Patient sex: M
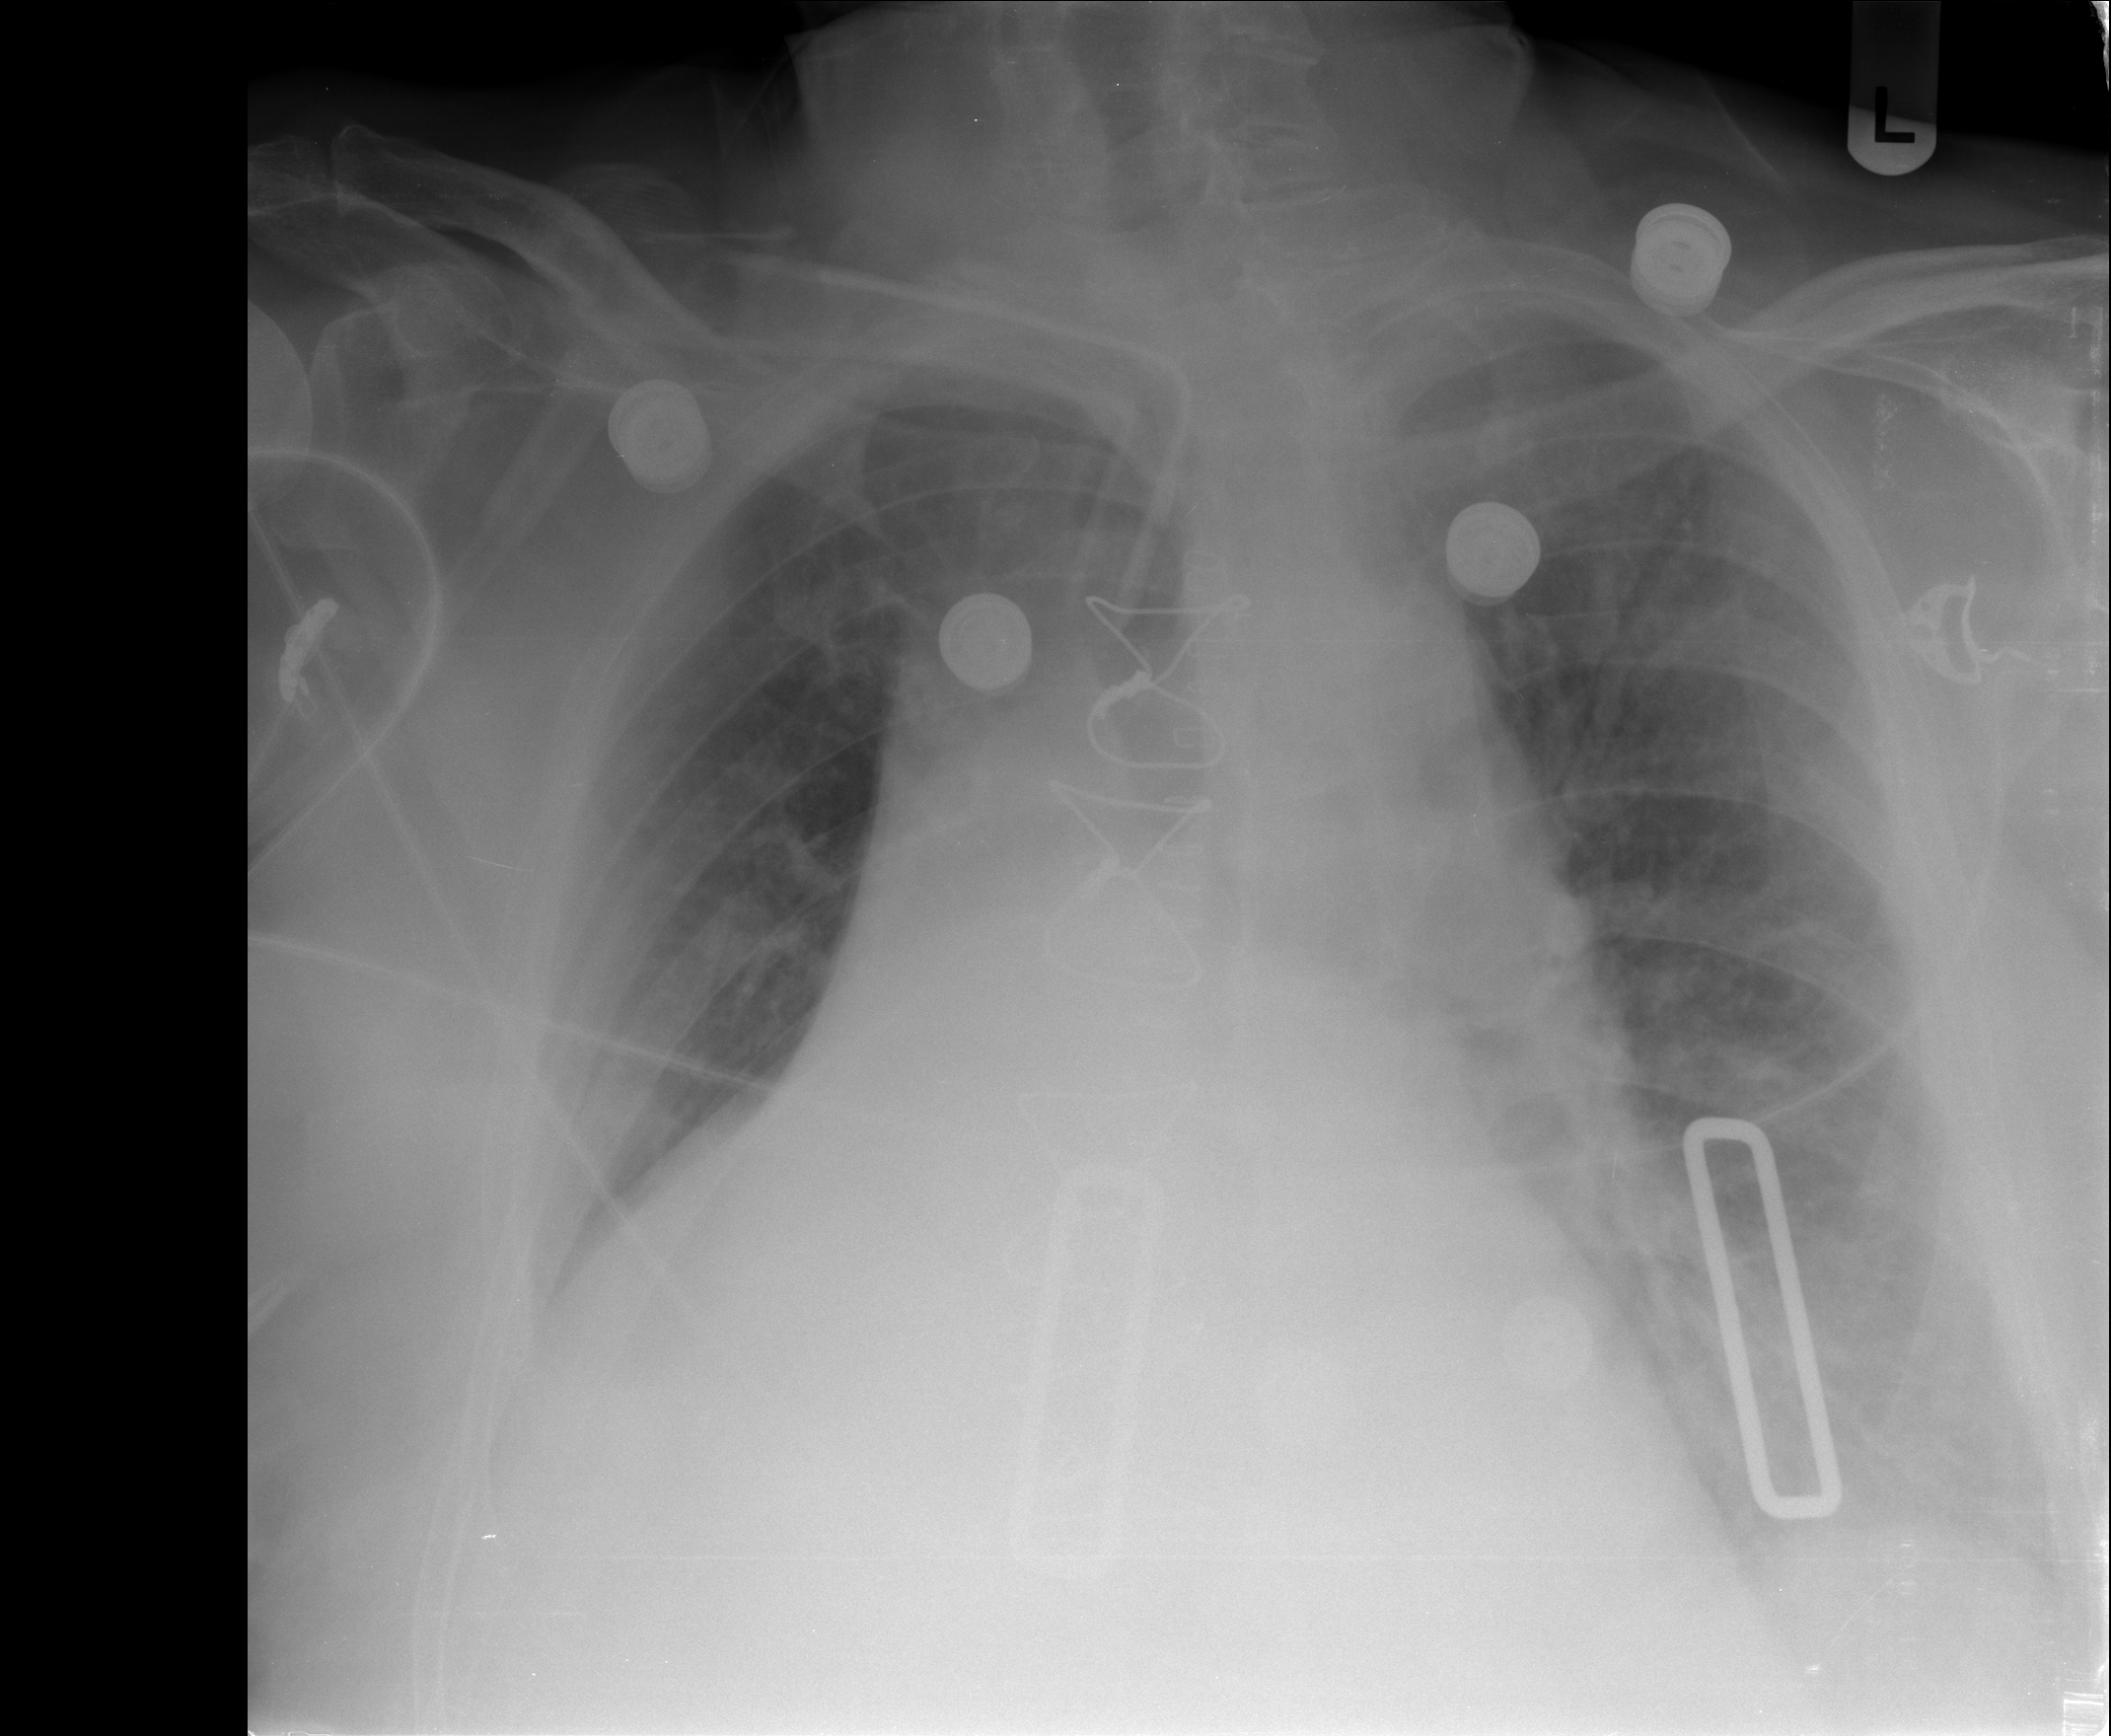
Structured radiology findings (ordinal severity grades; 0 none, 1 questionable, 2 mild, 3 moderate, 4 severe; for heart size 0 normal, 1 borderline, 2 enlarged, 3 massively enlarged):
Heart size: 3
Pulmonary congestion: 2
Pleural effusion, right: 2
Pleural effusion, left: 2
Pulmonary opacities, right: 0
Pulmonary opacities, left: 0
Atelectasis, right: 2
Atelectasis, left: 2